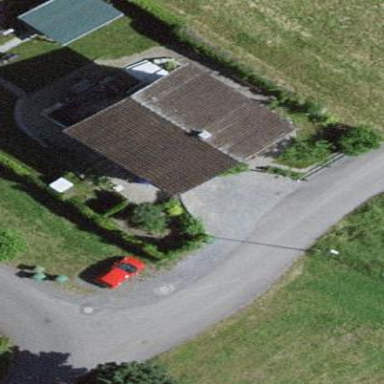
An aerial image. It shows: Simple house.